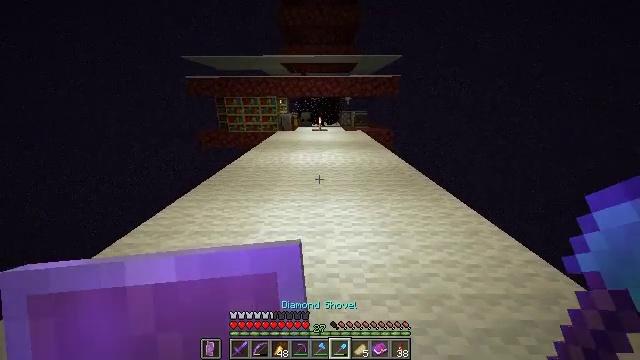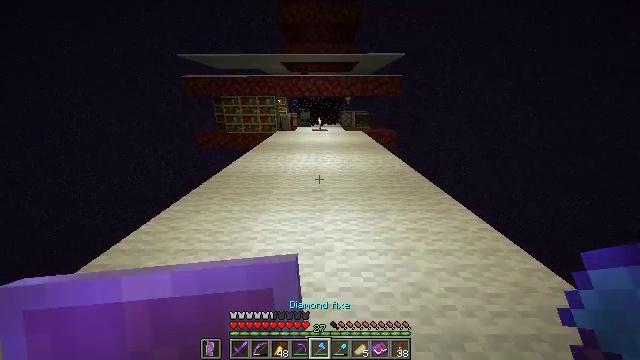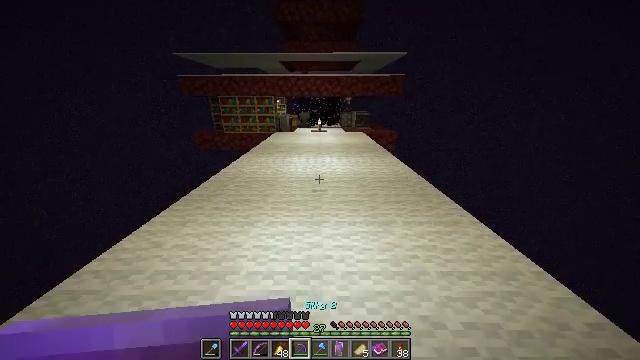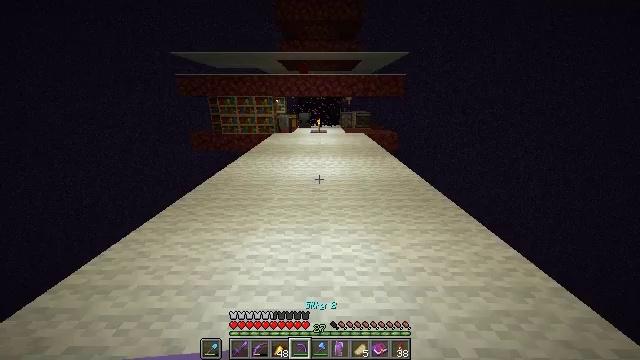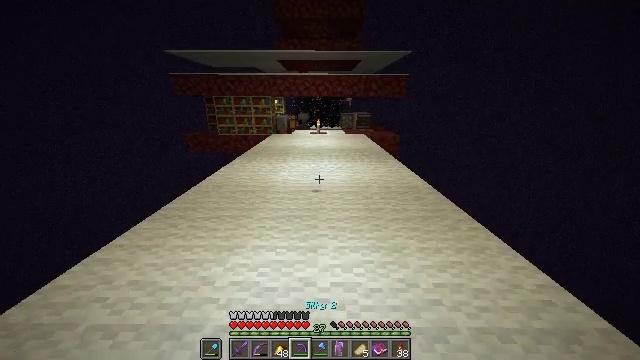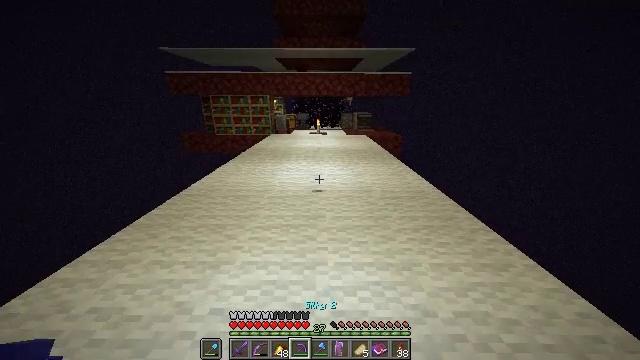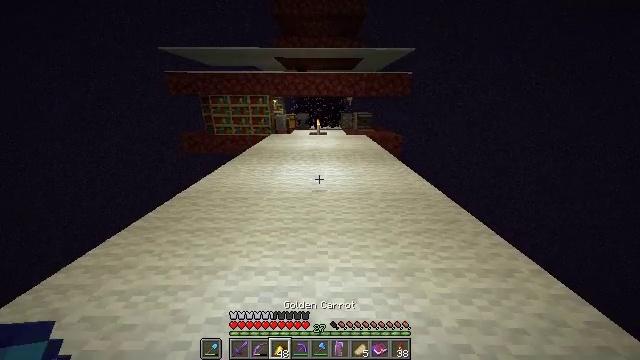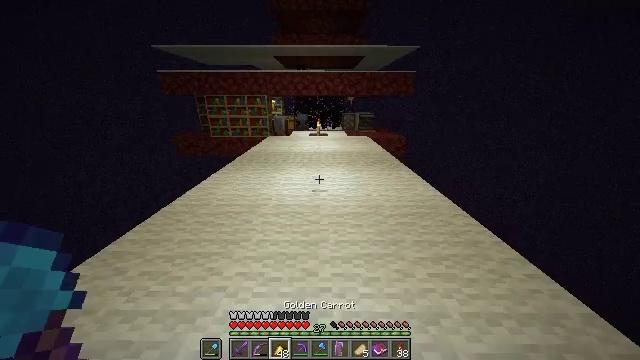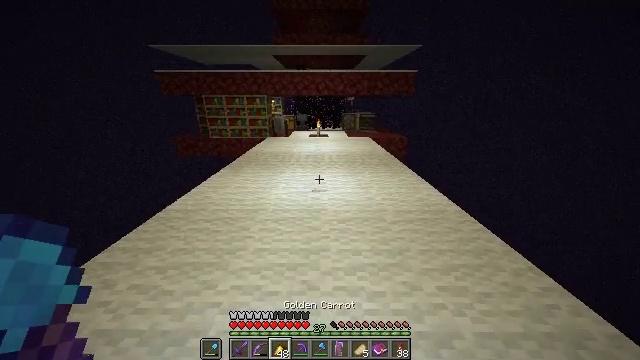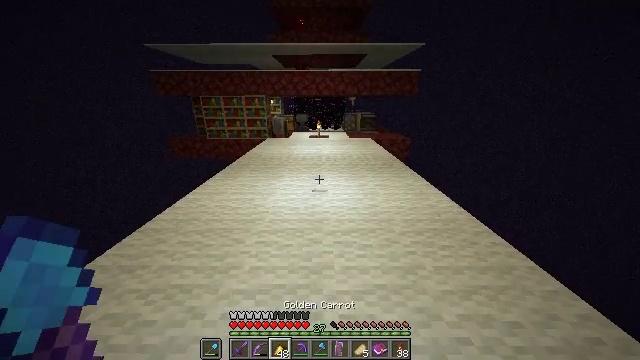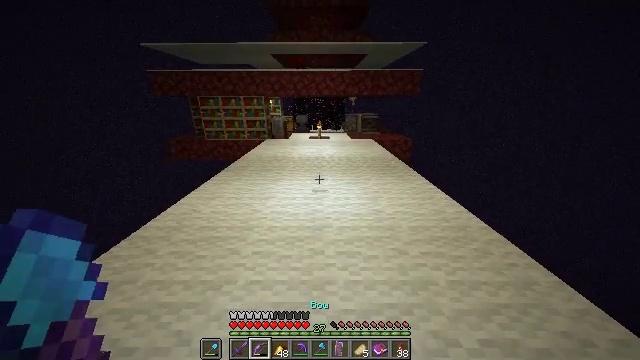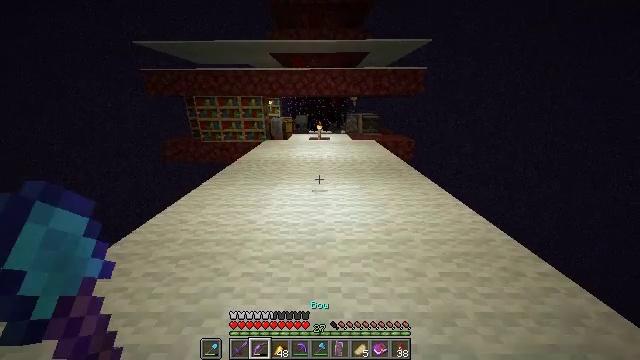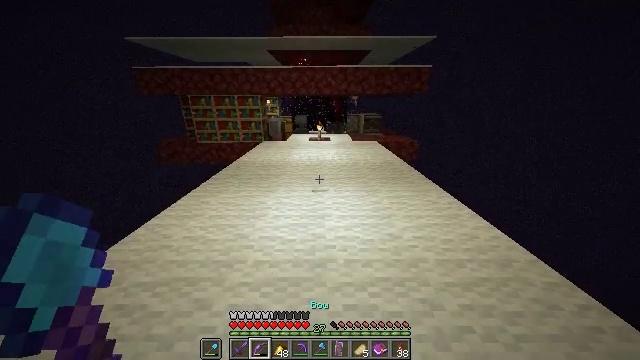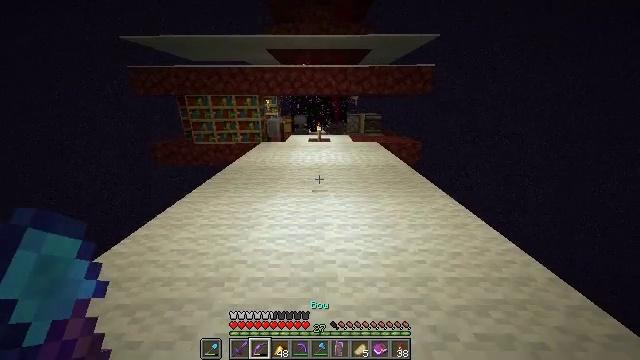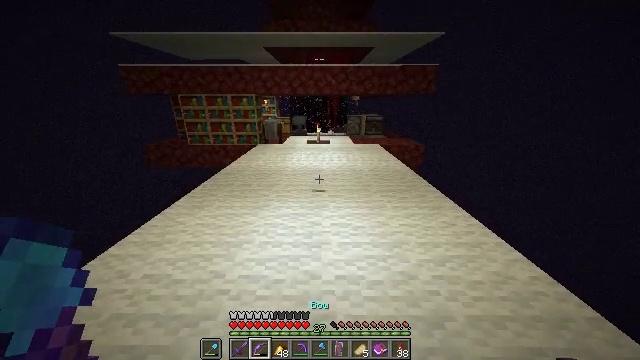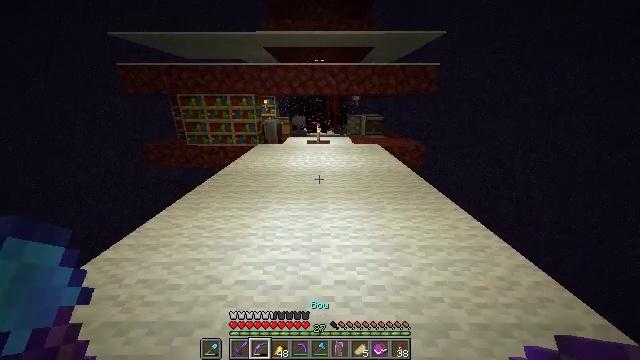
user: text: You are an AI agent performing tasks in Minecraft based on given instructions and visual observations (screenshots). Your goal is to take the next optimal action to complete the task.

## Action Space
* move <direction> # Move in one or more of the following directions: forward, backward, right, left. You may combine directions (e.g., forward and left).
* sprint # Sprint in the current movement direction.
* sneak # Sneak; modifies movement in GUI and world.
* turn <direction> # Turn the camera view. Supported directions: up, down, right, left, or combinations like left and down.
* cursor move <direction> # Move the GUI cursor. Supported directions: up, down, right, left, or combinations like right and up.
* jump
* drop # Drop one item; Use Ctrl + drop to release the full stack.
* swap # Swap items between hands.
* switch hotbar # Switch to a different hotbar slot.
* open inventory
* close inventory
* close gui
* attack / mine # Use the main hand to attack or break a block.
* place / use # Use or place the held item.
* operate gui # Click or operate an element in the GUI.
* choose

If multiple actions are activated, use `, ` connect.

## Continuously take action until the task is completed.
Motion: motion action
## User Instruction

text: Combat the enderman.
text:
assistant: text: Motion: move forward, sprint
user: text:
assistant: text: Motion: move forward, sprint
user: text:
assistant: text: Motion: move forward, sprint
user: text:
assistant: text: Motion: move forward, sprint
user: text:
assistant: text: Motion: move forward, sprint
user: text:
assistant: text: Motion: move forward, sprint
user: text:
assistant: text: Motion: move forward, sprint
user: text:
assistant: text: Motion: move forward, sprint
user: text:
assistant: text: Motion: move forward, sprint
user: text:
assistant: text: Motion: move forward, sprint
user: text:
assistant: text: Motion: move forward, sprint
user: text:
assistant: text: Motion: move forward, sprint
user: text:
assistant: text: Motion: move forward, sprint
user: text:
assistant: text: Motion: move forward, sprint
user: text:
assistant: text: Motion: move forward, sprint
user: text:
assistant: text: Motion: move forward, sprint
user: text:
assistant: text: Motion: move forward, sprint
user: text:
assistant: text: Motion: move forward, sprint
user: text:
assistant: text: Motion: move forward, sprint
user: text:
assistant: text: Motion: move forward, sprint
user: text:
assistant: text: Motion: move forward, sprint
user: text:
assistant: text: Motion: move forward, sprint
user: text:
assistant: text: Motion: move forward, sprint
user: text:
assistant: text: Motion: move forward, sprint
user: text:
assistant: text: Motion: move forward, sprint
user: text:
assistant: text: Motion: move forward, sprint
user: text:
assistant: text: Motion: move forward, sprint
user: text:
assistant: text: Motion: move forward, sprint
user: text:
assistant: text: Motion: move forward, sprint
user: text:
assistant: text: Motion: move forward, sprint, turn right and up